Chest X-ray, PA view. Patient: 57 years old, sex M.
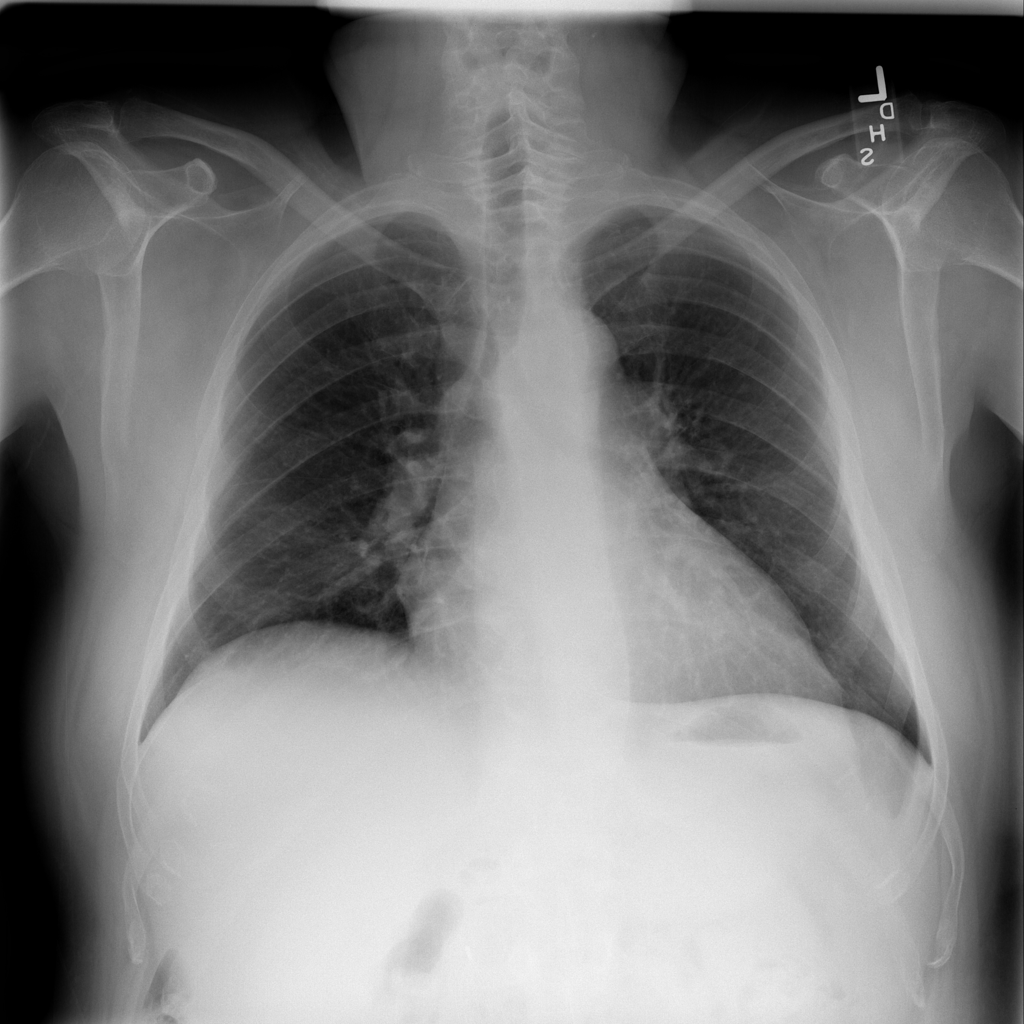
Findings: No Finding